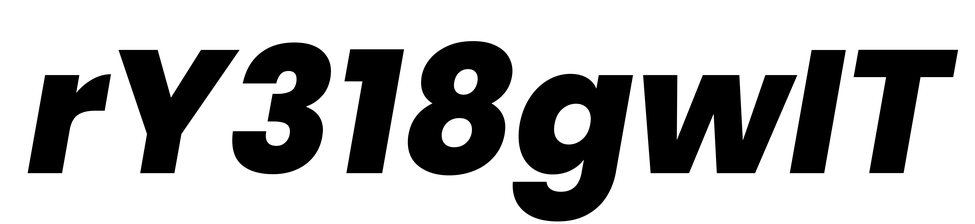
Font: Poppins-ExtraBoldItalic